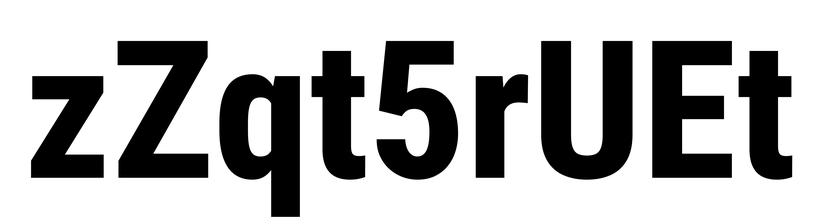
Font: Roboto_Condensed_ExtraBold